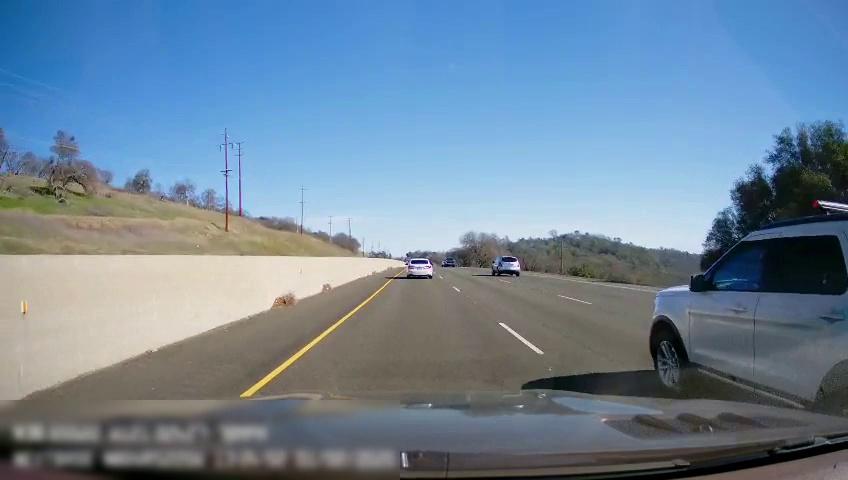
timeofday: Day
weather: Sunny
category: Drivable Space
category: Vehicles | SUV
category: Vehicles | SUV
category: Vehicles | Car
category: Vehicles | Truck
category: Lanes | Current Lane
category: Lanes | Current Lane
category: Lanes | Alternate Lane
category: Lanes | Alternate Lane